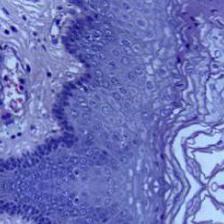
Diagnosis: Normal